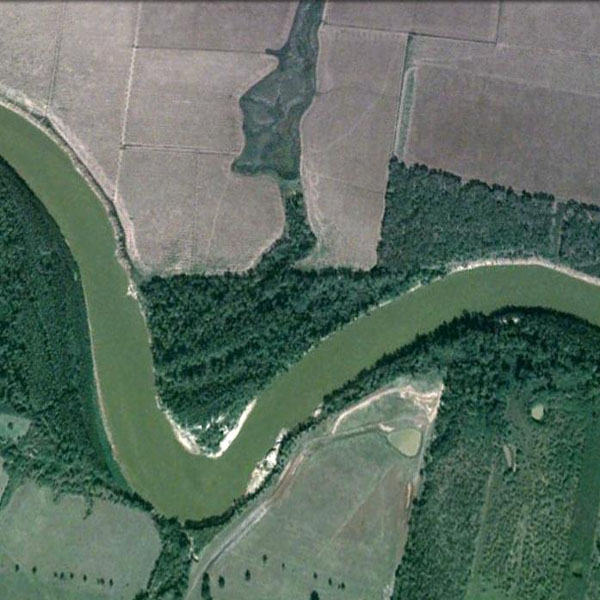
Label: River